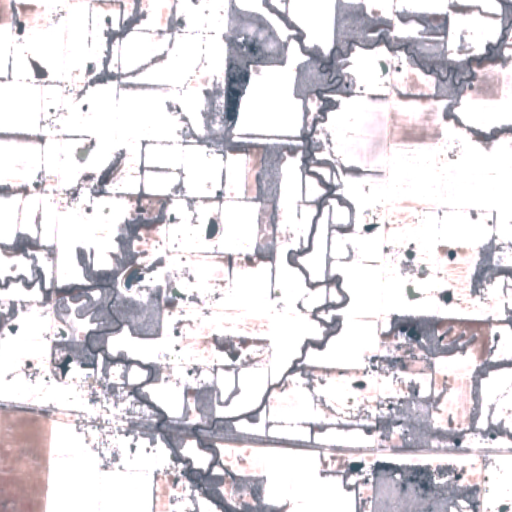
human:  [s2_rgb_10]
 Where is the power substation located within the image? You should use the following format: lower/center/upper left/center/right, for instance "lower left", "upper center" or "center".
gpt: The power substation is located in the lower left of the image.
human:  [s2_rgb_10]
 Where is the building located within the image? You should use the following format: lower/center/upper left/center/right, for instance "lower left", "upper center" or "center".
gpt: The building is located in the lower left of the image.
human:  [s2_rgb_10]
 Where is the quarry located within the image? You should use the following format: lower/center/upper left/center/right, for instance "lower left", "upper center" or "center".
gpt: There is no quarry in the image.